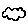
Label: cloud